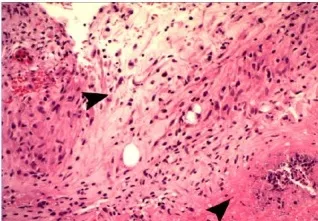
Granuloma in the centre of the picture and caseation in the bottom right (200x magnification.
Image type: pathology (h&e)